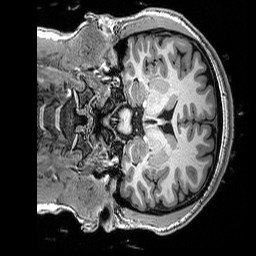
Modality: T1w
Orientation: coronal
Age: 24
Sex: female